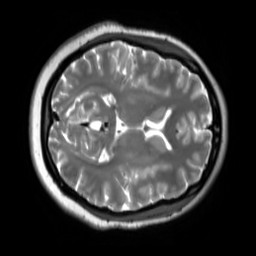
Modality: T2w
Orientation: axial
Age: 35
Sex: female
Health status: ill
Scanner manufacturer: siemens
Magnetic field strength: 3 T
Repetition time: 2.8 s
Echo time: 0.326 s